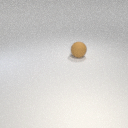
large brown rubber sphere